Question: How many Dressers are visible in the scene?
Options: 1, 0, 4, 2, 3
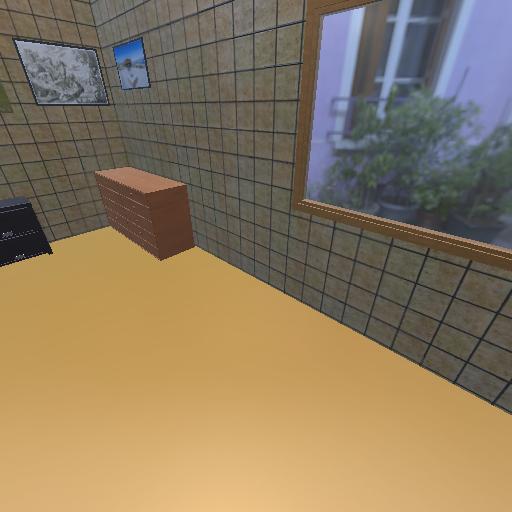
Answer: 1